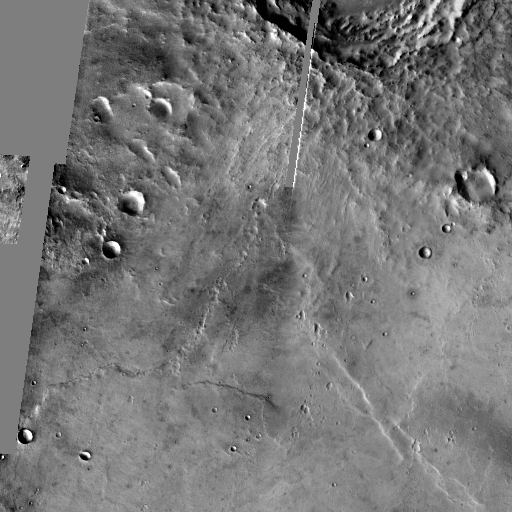
Crater classes present: Background, Other, Buried, Secondary